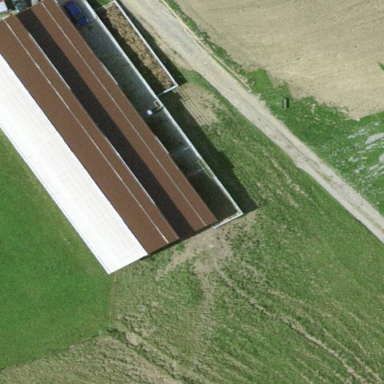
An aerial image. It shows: Farm auxiliary building.